Question: When using Bootstrap 4, I divided the row on 4 col-3 and each col-3 on 2 rows that have col-12. The default gutter is exactly what I need, however when I want to shadow the divs, it shadows like there is no gutter and I need a solution.

In the image above, you can see the shadow ignoring the gutter and the red line I draw around the div is where I would like the shadow to appear.
'''
<div class="row mt-4">
<div class="col-sm-3 shadow-sm">
<div class="row">
<div class="col-12">
<div class="bluebg text-white p-2">
<span class="text-uppercase">Sign In</span>
</div>
</div>
</div>
<div class="row">
<div class="col-12">
<div class="text-center">
<i class="text-dark fas fa-user fa-7x my-3"></i>
<p class="redtext text-uppercase font-weight-bold my-1">Sign In</p>
<p>Login with your roblox username.</p>
</div>
</div>
</div>
</div>
<div class="col-sm-3 shadow-sm">
<div class="row">
<div class="col-12">
<div class="bluebg text-white p-2">
<span class="text-uppercase">Sign In</span>
</div>
</div>
</div>
<div class="row">
<div class="col-12">
<div class="text-center">
<i class="text-dark fas fa-user fa-7x my-3"></i>
<p class="redtext text-uppercase font-weight-bold my-1">Sign In</p>
<p>Login with your roblox username.</p>
</div>
</div>
</div>
</div>
<div class="col-sm-3 shadow-sm">
<div class="row">
<div class="col-12">
<div class="bluebg text-white p-2">
<span class="text-uppercase">Sign In</span>
</div>
</div>
</div>
<div class="row">
<div class="col-12">
<div class="text-center">
<i class="text-dark fas fa-user fa-7x my-3"></i>
<p class="redtext text-uppercase font-weight-bold my-1">Sign In</p>
<p>Login with your roblox username.</p>
</div>
</div>
</div>
</div>
<div class="col-sm-3 shadow-sm">
<div class="row">
<div class="col-12">
<div class="bluebg text-white p-2">
<span class="text-uppercase">Sign In</span>
</div>
</div>
</div>
<div class="row">
<div class="col-12">
<div class="text-center">
<i class="text-dark fas fa-user fa-7x my-3"></i>
<p class="redtext text-uppercase font-weight-bold my-1">Sign In</p>
<p>Login with your roblox username.</p>
</div>
</div>
</div>
</div>
</div>
'''
This is the code I have problems with.
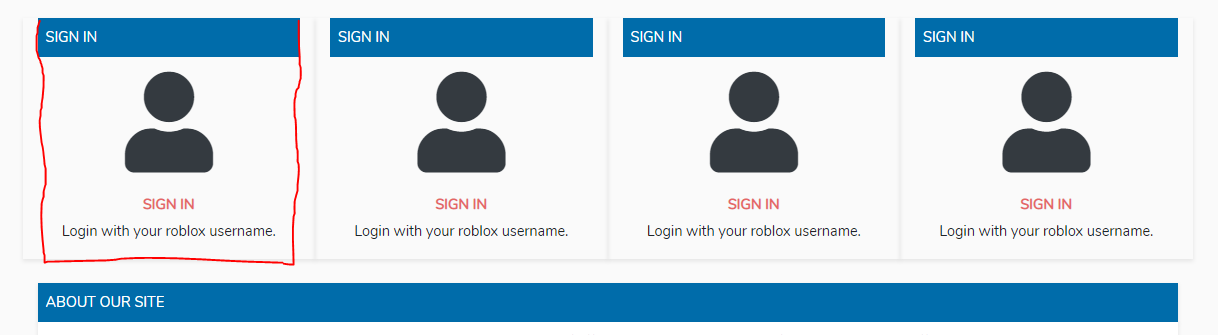
Answer: A few things which I did:
- 'container-fluid''row'- 'shadow-sm''col-sm-3'- 'row''col-sm-3'
Working below:
'''
<link rel="stylesheet" href="https://maxcdn.bootstrapcdn.com/bootstrap/4.3.1/css/bootstrap.min.css">
<div class='container-fluid'>
<div class="row mt-4">
<div class="col-sm-3 ">
<div class='shadow-sm'>
<div class="row">
<div class="col-12">
<div class="bluebg text-white p-2">
<span class="text-uppercase">Sign In</span>
</div>
</div>
<div class="col-12">
<div class="text-center">
<i class="text-dark fas fa-user fa-7x my-3"></i>
<p class="redtext text-uppercase font-weight-bold my-1">Sign In</p>
<p>Login with your roblox username.</p>
</div>
</div>
</div>
</div>
</div>
<div class="col-sm-3 ">
<div class='shadow-sm'>
<div class="row">
<div class="col-12">
<div class="bluebg text-white p-2">
<span class="text-uppercase">Sign In</span>
</div>
</div>
<div class="col-12">
<div class="text-center">
<i class="text-dark fas fa-user fa-7x my-3"></i>
<p class="redtext text-uppercase font-weight-bold my-1">Sign In</p>
<p>Login with your roblox username.</p>
</div>
</div>
</div>
</div>
</div>
<div class="col-sm-3">
<div class="shadow-sm">
<div class="row">
<div class="col-12">
<div class="bluebg text-white p-2">
<span class="text-uppercase">Sign In</span>
</div>
</div>
<div class="col-12">
<div class="text-center">
<i class="text-dark fas fa-user fa-7x my-3"></i>
<p class="redtext text-uppercase font-weight-bold my-1">Sign In</p>
<p>Login with your roblox username.</p>
</div>
</div>
</div>
</div>
</div>
<div class="col-sm-3 ">
<div class="shadow-sm">
<div class="row">
<div class="col-12">
<div class="bluebg text-white p-2">
<span class="text-uppercase">Sign In</span>
</div>
</div>
<div class="col-12">
<div class="text-center">
<i class="text-dark fas fa-user fa-7x my-3"></i>
<p class="redtext text-uppercase font-weight-bold my-1">Sign In</p>
<p>Login with your roblox username.</p>
</div>
</div>
</div>
</div>
</div>
</div>
</div>
'''